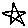
Label: star